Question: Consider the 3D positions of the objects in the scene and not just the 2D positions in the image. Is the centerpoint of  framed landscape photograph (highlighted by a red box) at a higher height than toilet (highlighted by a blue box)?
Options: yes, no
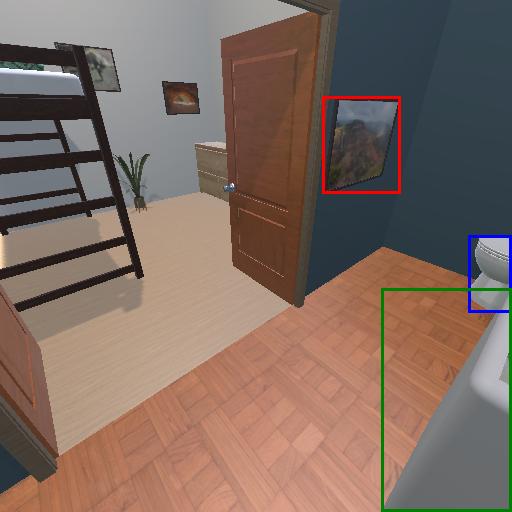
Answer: yes